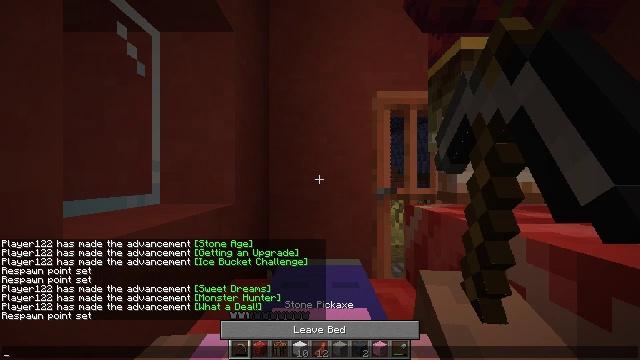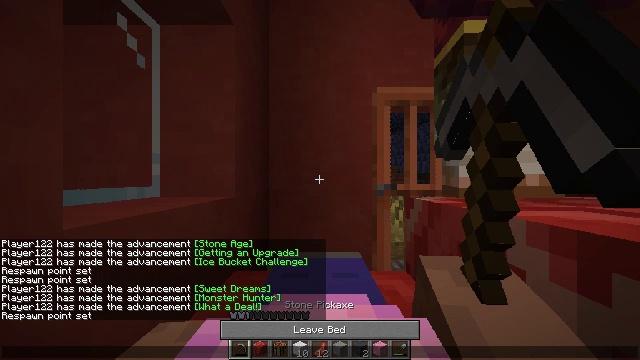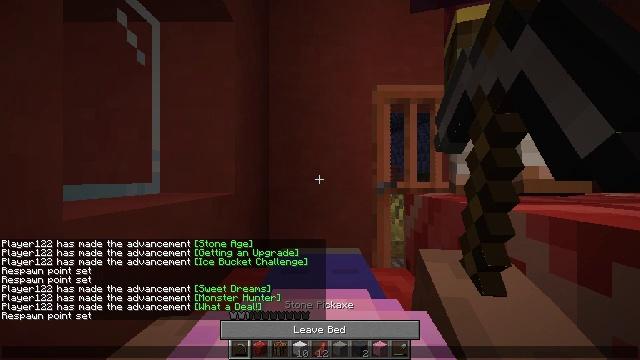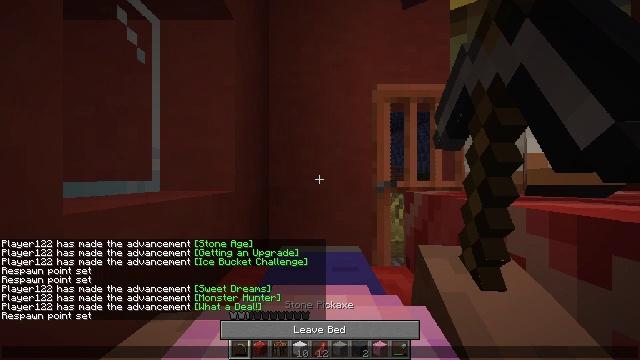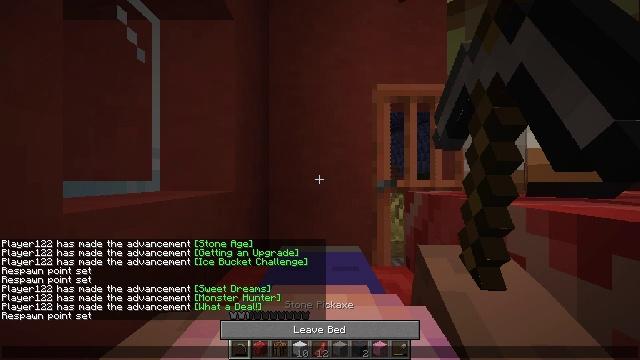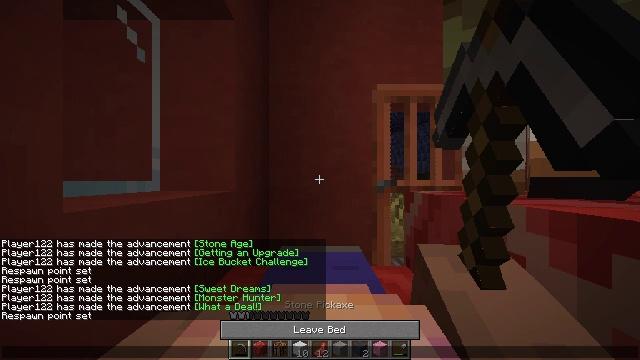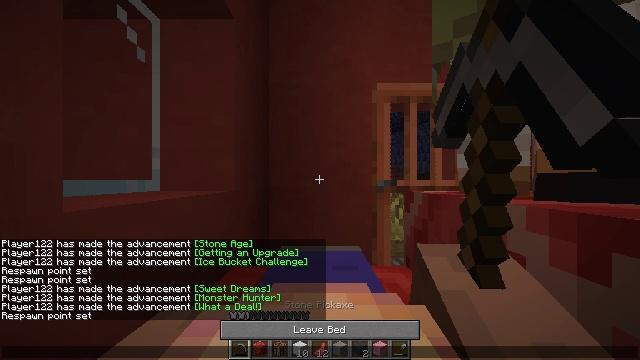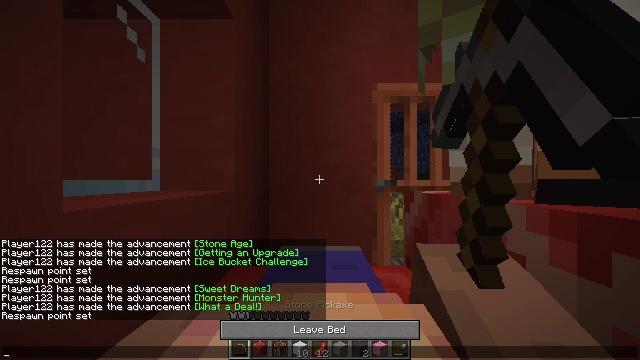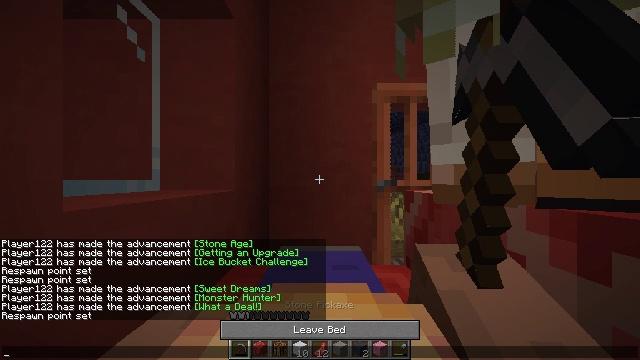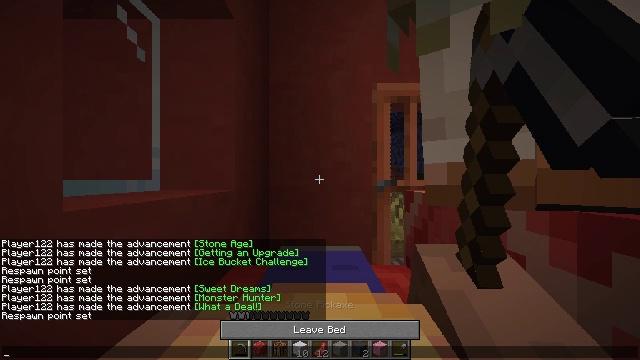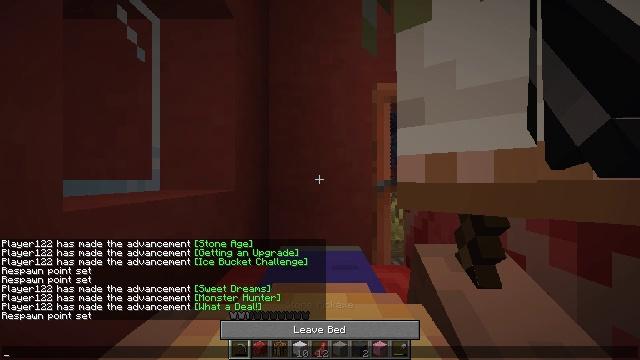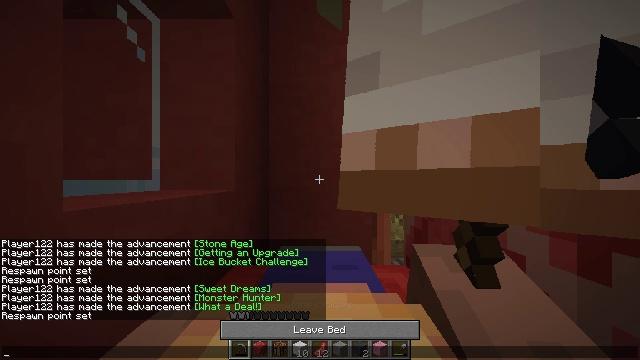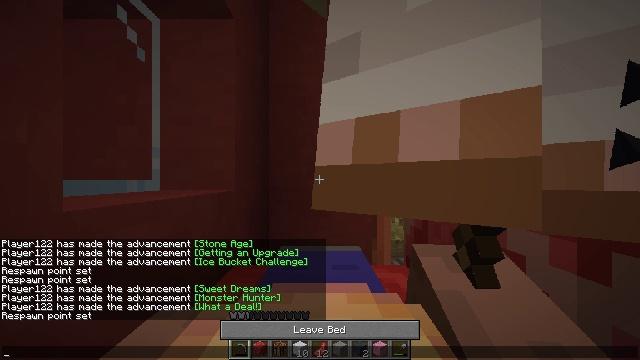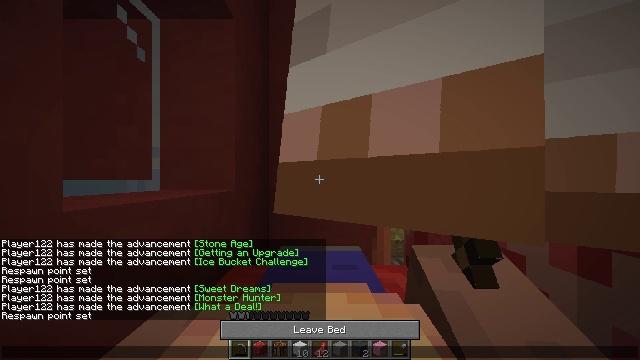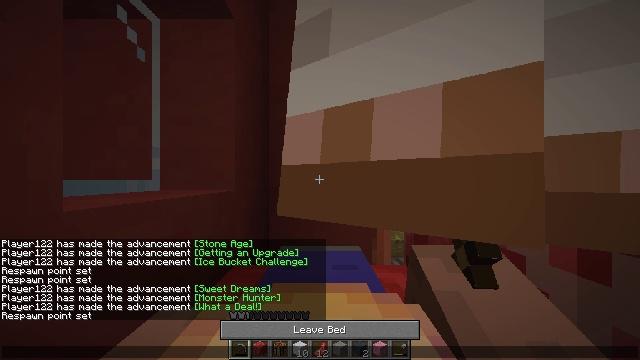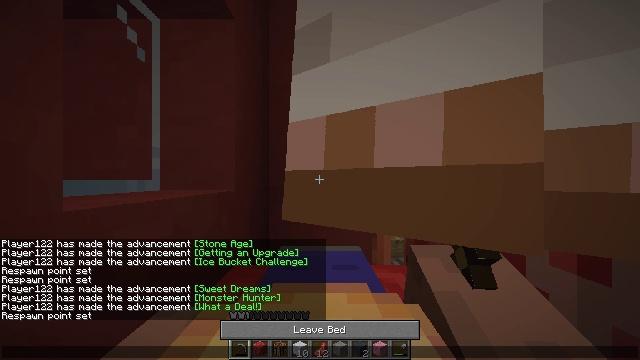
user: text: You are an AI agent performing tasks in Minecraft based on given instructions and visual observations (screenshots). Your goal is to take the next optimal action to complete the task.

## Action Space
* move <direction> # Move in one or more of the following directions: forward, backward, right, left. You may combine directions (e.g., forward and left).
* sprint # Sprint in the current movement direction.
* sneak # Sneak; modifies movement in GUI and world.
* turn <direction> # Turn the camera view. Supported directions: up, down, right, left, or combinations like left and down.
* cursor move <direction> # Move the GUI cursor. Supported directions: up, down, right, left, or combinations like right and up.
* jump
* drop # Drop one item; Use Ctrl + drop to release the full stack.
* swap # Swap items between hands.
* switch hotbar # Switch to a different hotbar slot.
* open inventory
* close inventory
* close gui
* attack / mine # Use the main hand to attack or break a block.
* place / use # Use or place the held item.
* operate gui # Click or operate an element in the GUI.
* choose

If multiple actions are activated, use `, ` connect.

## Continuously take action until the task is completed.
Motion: motion action
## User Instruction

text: Retrieve the red glazed terracotta from a structure.
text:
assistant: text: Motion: no_op
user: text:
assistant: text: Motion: no_op
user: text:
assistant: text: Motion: no_op
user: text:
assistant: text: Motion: no_op
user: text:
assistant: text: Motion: no_op
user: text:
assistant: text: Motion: no_op
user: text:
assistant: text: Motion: no_op
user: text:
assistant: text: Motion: no_op
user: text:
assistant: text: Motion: no_op
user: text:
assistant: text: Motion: no_op
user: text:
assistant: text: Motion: no_op
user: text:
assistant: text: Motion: no_op
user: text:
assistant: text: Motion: no_op
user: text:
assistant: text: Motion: no_op
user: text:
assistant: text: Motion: no_op
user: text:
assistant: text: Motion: no_op
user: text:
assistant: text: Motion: no_op
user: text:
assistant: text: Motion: no_op
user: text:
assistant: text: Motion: no_op
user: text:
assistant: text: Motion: no_op
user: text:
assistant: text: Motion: no_op
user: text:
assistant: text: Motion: no_op
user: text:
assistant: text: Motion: no_op
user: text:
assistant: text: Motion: no_op
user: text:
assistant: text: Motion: no_op
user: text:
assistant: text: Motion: no_op
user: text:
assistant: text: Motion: no_op
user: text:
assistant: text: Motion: no_op
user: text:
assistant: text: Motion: no_op
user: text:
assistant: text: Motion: no_op